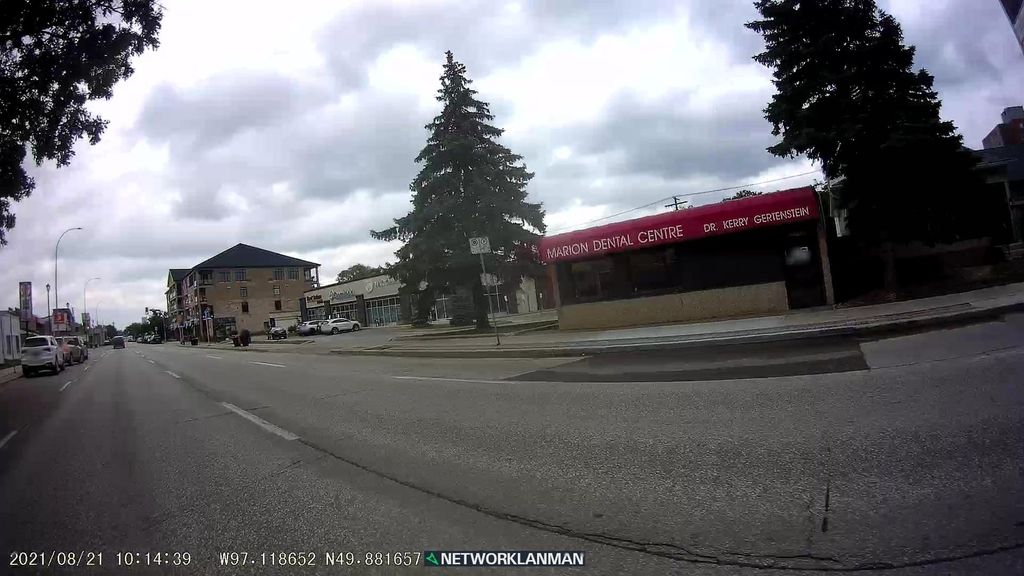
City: winnipeg